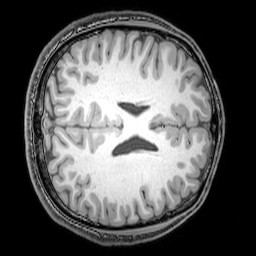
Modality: T1w
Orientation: axial
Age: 23
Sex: male
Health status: healthy
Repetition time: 0.081 s
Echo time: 0.037 s